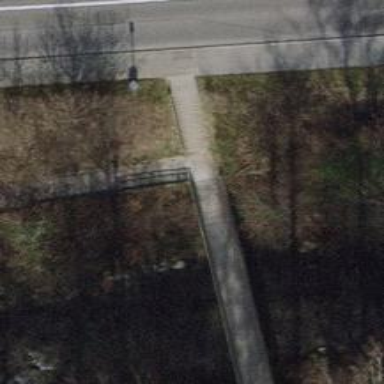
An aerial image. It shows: Concrete path.